Question: What is the measurement shown in the image?
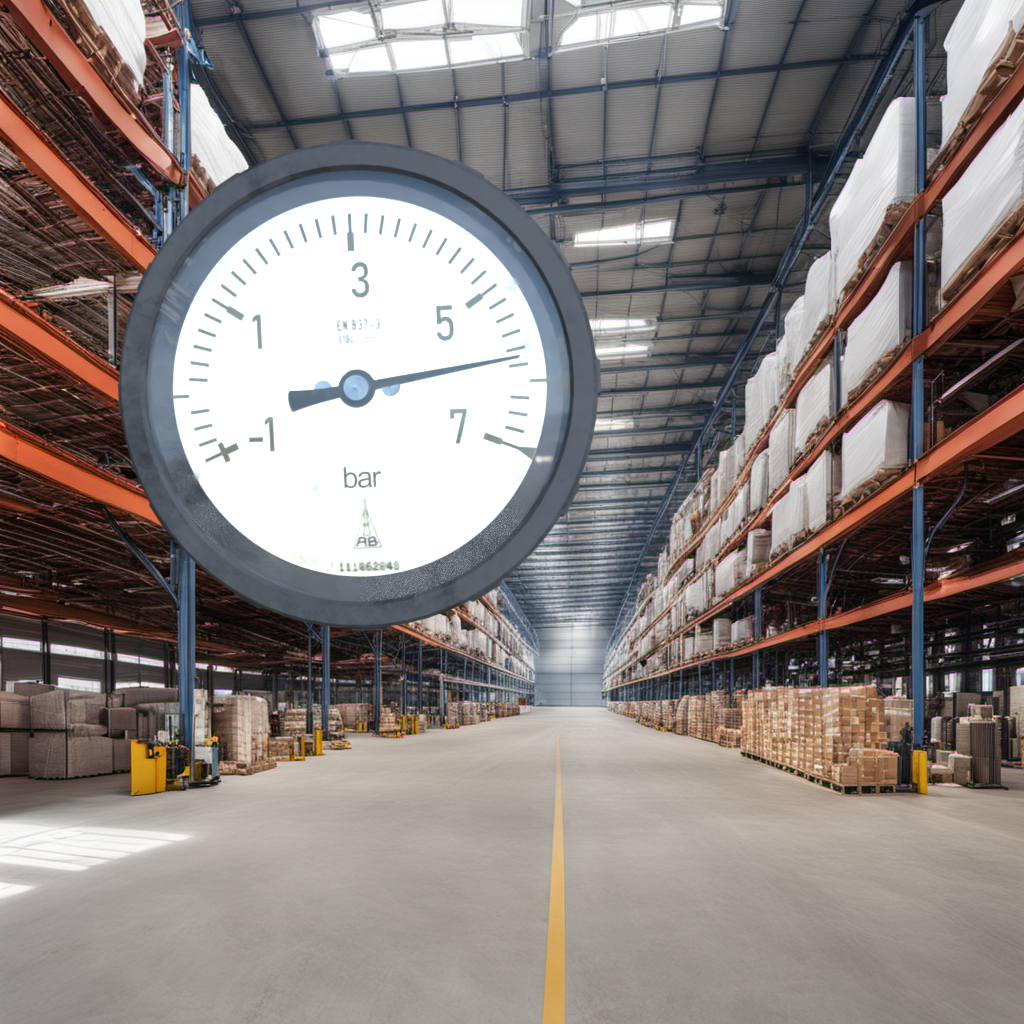
Answer: The result is 5.85
Question: What is the range of the measurement shown in the image?
Answer: The range is from -1 to 7
Question: What is the minimum and maximum value range of the measurement in the image?
Answer: The minimum value is -1 and the maximum value is 7